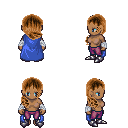
a pixel art fantasy rpg character, female body template, human, dark skin, blue cape, magenta pants, brown right-swept hairstyle, white cloth bandages, metal boots, four views (front, back, left, right), 2x2 character sprite sheet, small pixel art, hard edges, no anti-aliasing